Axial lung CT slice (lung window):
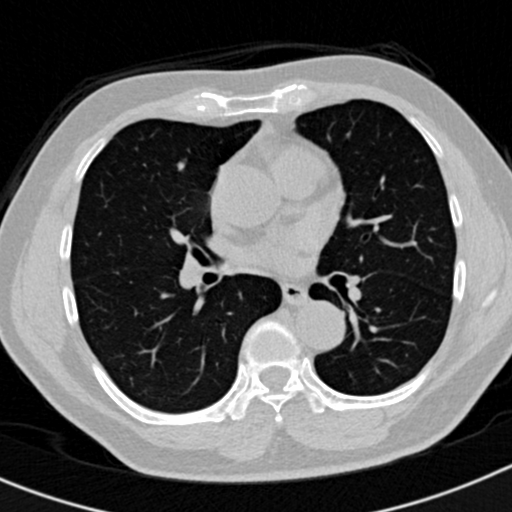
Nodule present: no